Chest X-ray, AP view. Patient: 39 years old, sex M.
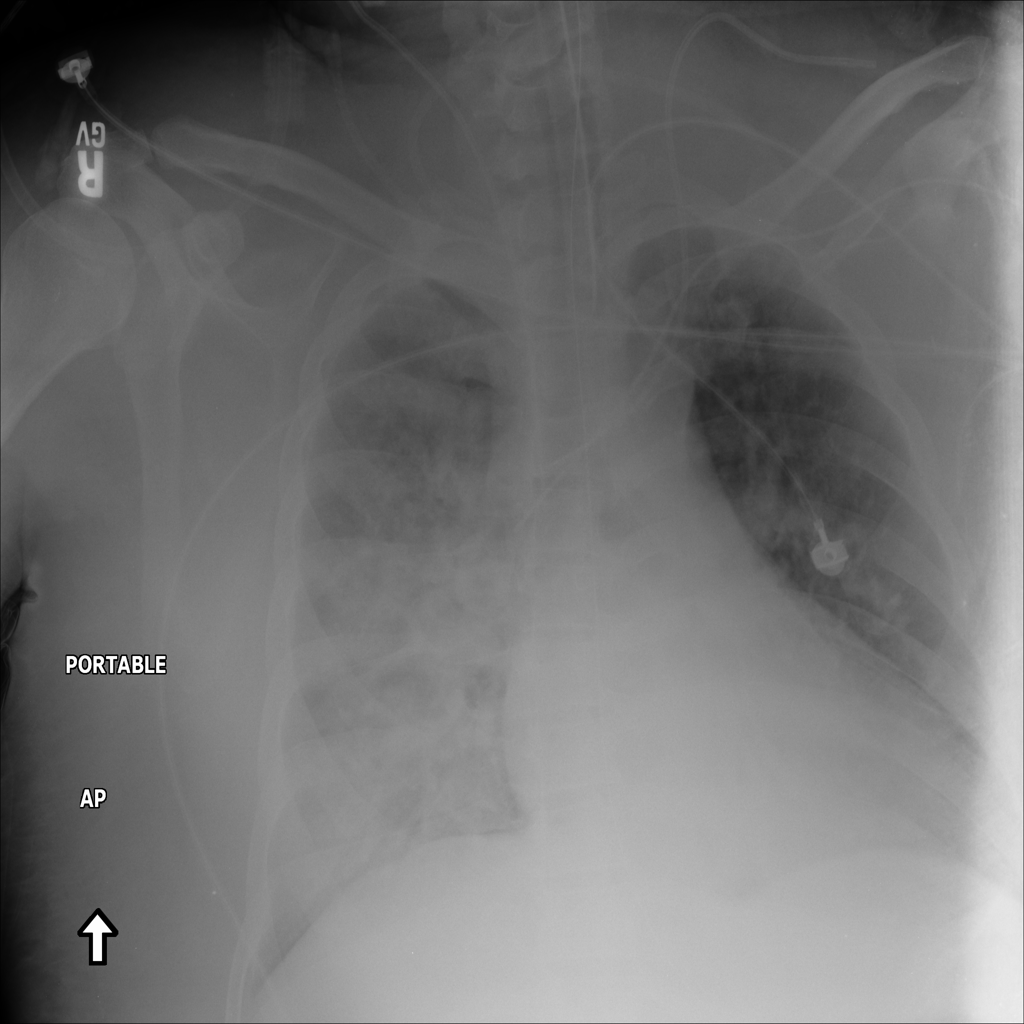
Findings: No Finding